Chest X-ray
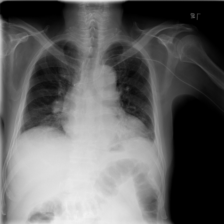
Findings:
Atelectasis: negative
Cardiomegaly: negative
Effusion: negative
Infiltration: negative
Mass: negative
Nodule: negative
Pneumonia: negative
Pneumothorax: negative
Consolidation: negative
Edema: negative
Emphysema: negative
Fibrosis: negative
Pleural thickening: negative
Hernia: negative